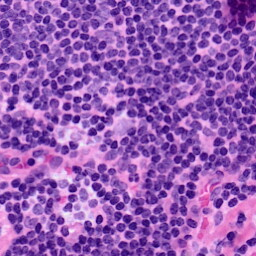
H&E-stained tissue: LymphNode